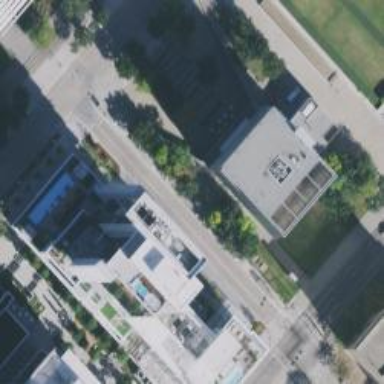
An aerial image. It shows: There is theatre building.